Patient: sex F, age 77
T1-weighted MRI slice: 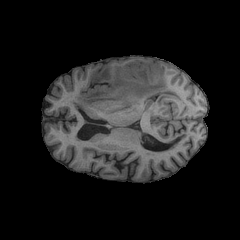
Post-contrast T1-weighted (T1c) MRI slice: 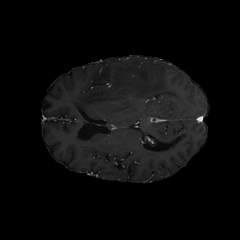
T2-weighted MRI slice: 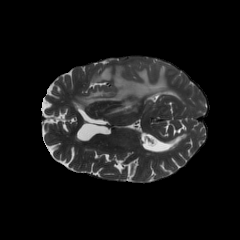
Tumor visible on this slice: yes
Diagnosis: Glioblastoma, IDH-wildtype
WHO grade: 4